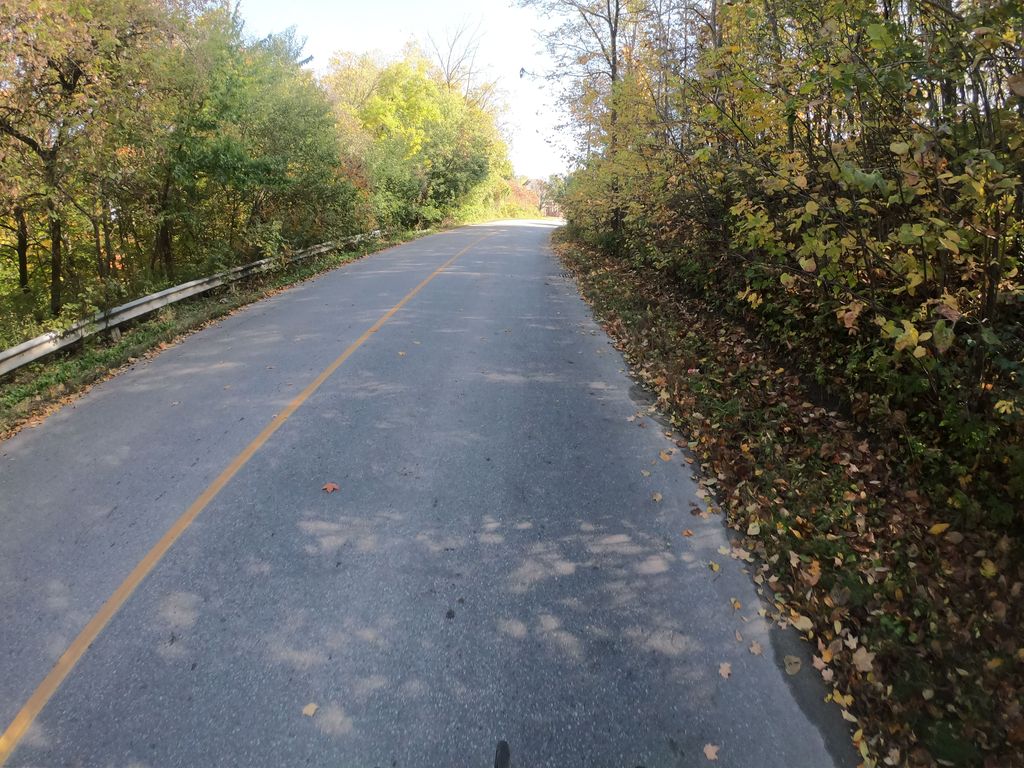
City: kitchener-waterloo